Interaction volume radius: 5 \u00c5
Interaction volume height: 15 \u00c5
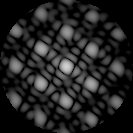
Disorder parameter: 0.1346